Field crop: maize
Growth stage: 2
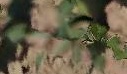
Species: maize